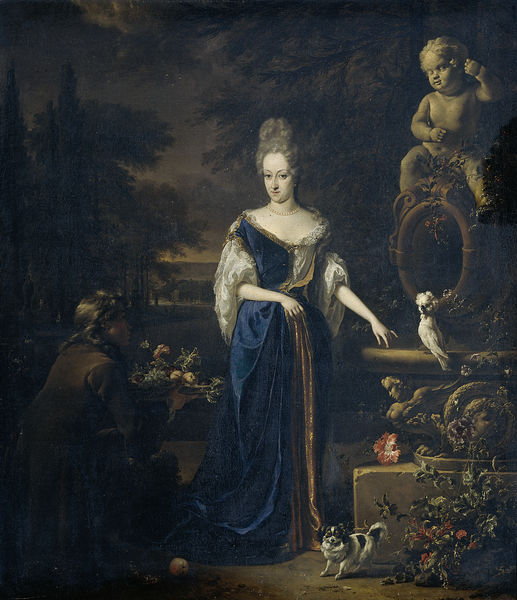
Titel: Portret van Maria Cornelisz, echtgenote van Silvester van Tongeren
Künstler: Jan Weenix
Standort: Amsterdam
Institution: Rijksmuseum
Schlagwörter: blau, dunkel, gemälde, mann, vogel, weiß, wolken, bäume, blumen, frau, frisur, kleid, nacht, blüten, dame, hund, obst, rot, diener, samt, schale, portrait, gewand, kind, wald, brunnen, engel, früchte, putte, statue, äpfel, baby, edel, sterne, knien, obstschale, kniend, papagei, kakadu, säugling, bediensteter, bringen, kniet, verehrer